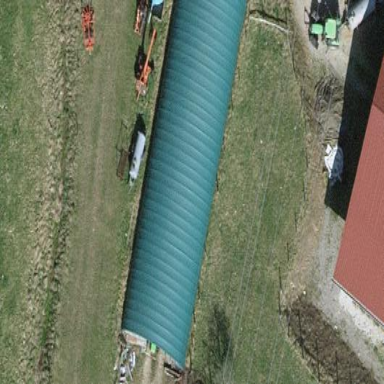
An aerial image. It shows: Greenhouse.